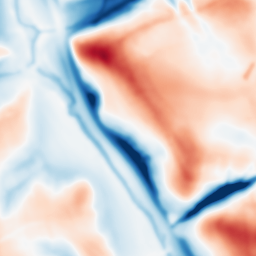
Category: multiscale
Decomposition family: dog
Decomposition parameters: sigma_low: 2
sigma_high: 20
Upsampling method: cubic_mitchell
Upsampling parameters: scale: 2
Upsampling scale: 2